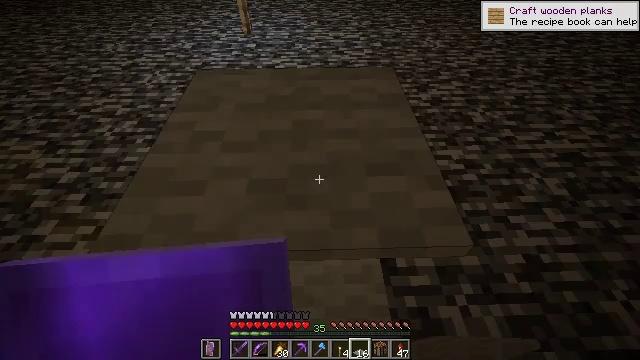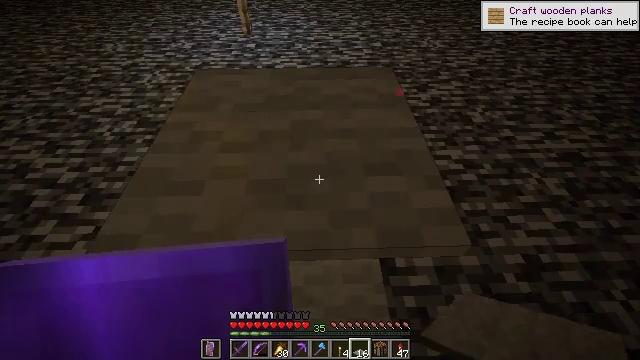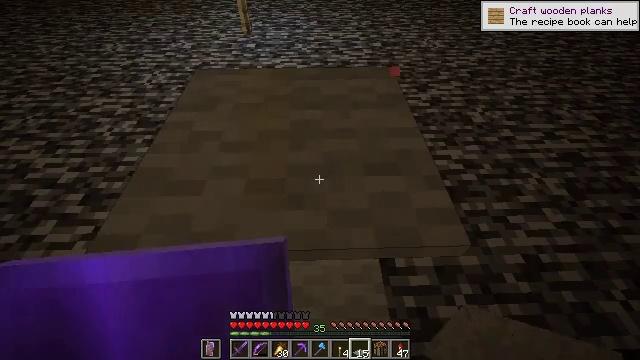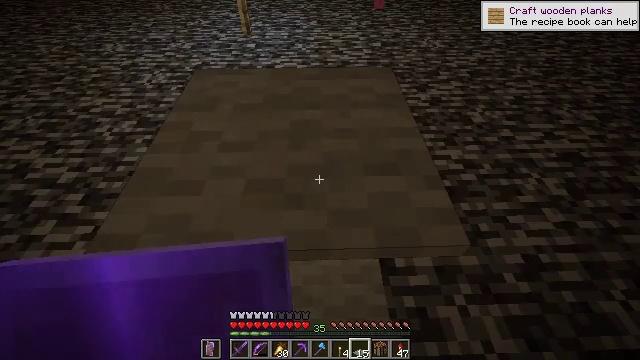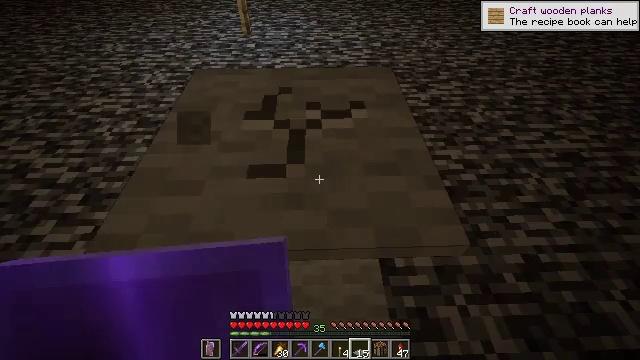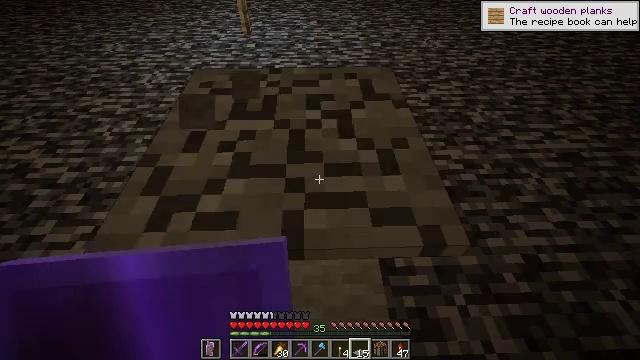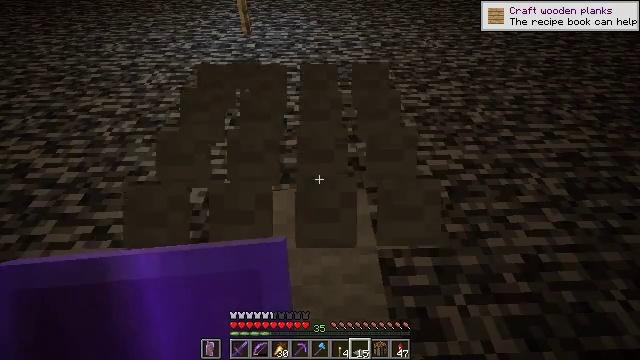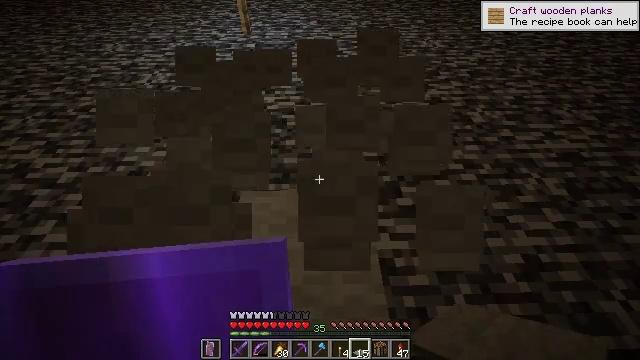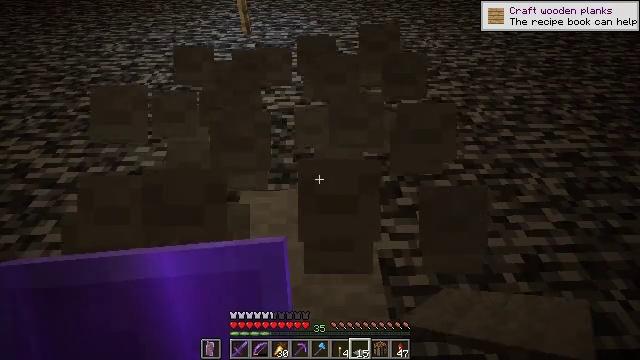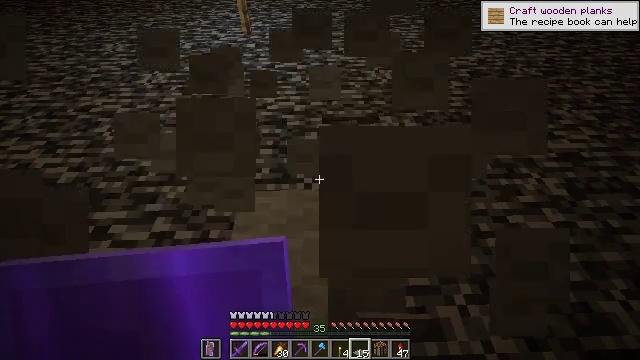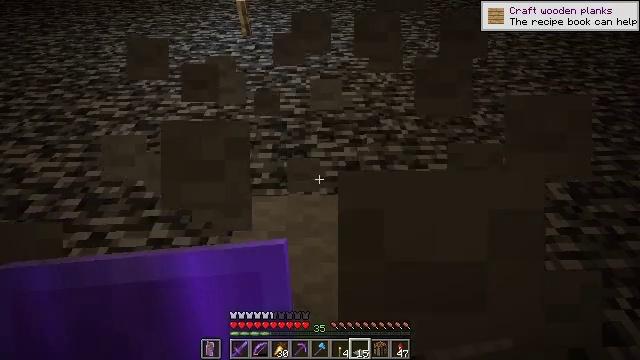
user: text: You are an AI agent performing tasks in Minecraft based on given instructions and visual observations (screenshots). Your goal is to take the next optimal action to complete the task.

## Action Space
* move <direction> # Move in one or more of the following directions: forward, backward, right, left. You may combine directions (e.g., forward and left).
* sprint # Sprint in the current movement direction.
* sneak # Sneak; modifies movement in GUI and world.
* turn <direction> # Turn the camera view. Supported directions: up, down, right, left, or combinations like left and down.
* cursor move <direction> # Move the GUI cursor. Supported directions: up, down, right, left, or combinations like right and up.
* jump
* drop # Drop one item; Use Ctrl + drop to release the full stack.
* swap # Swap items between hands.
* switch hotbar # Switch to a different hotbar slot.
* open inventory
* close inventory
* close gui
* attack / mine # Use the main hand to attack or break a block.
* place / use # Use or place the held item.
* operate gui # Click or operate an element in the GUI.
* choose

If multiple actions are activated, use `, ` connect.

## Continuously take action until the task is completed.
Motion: motion action
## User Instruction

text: Break the light gray carpet to remove it.
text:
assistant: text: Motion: move forward, use / place
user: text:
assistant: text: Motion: move forward
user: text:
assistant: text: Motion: no_op
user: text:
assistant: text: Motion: attack / mine
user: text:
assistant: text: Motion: attack / mine
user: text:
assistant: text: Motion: attack / mine
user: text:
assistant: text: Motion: attack / mine
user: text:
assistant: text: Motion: attack / mine
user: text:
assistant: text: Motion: attack / mine
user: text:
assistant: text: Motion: move forward, attack / mine
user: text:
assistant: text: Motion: attack / mine